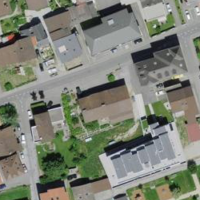
EUNIS habitat code: 54
Species observed at this site:
Cotinus coggygria